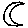
Label: moon